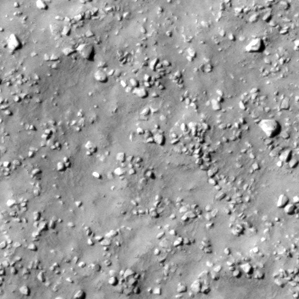
Label: non_frost